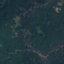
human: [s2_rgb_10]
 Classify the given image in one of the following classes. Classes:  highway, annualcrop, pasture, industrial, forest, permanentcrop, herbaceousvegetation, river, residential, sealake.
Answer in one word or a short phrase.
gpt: Forest